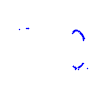
Particle: kaon